Field crop: maize
Growth stage: 2
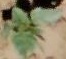
Species: datura